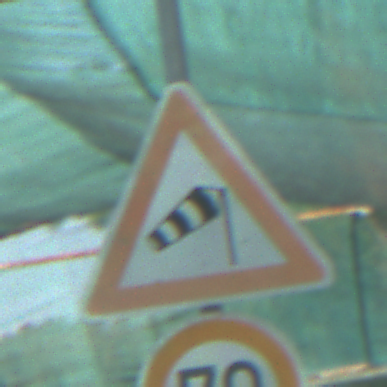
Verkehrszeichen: SeitenwindVonRechts
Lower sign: Geschwindigkeit70
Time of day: MorningAfternoon
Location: Roofed (Special)
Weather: PartlyCloudy
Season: NotSpecified
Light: Natural